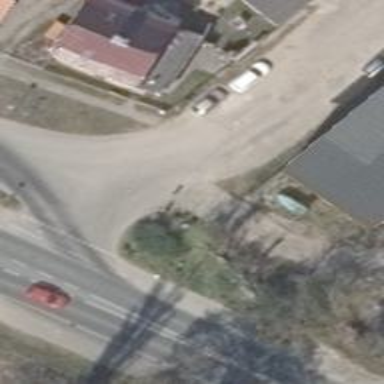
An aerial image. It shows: Residential road with gravel surface.